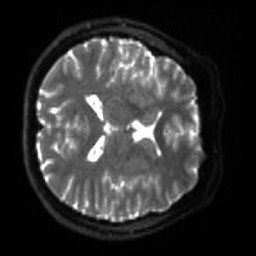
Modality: sbref
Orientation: axial
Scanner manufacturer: siemens
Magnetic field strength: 3 T
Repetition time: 4 s
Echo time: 0.0594 s